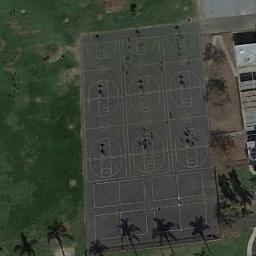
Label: basketball_court